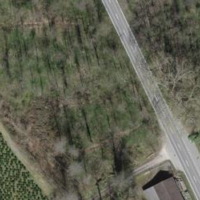
EUNIS habitat code: 41
Species observed at this site:
Dolycoris baccarum